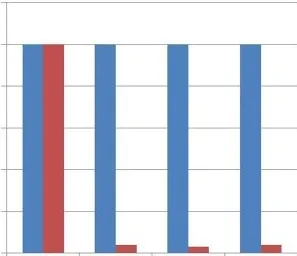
CLCNKB q-PCR analysis of patient 2 showed a homozygous loss of exons 1-18 in CLCNKB.
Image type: chart (chart)